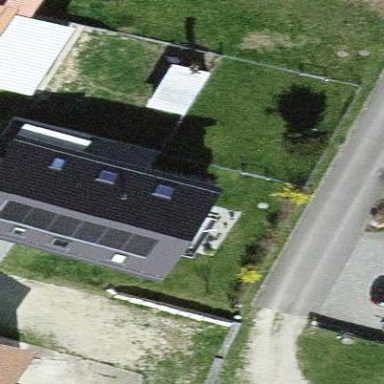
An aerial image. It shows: Group of garages.